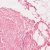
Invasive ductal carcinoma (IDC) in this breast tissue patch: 0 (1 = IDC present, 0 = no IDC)